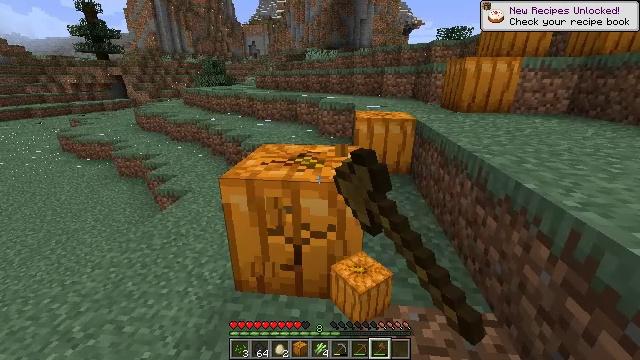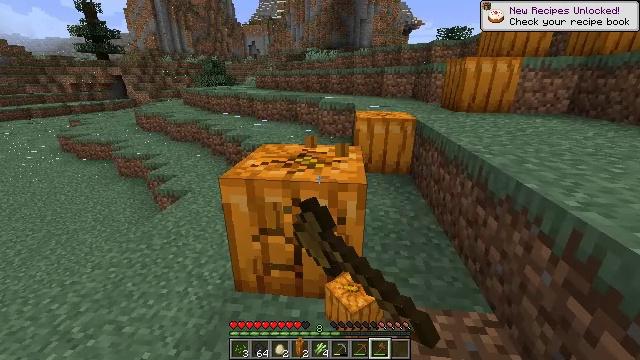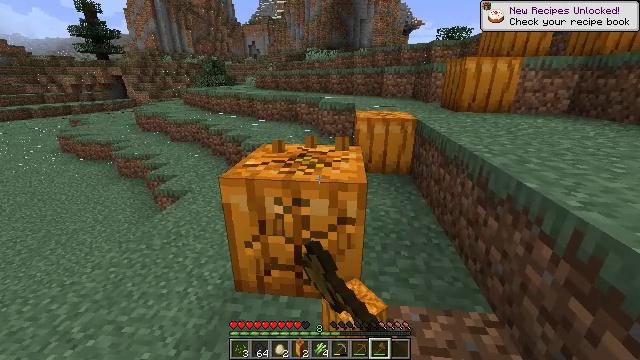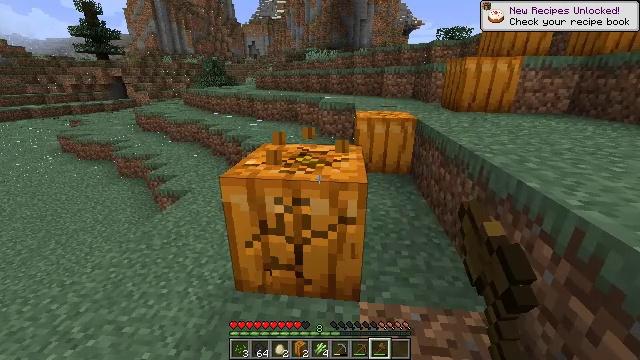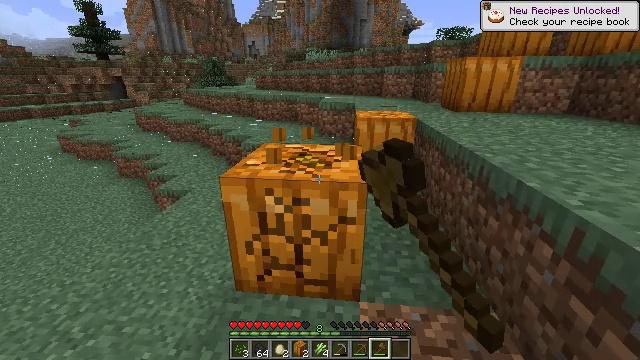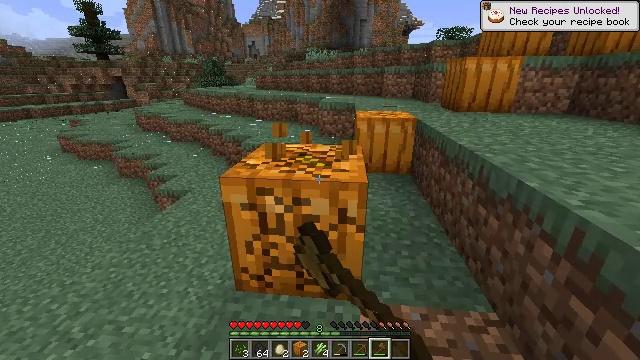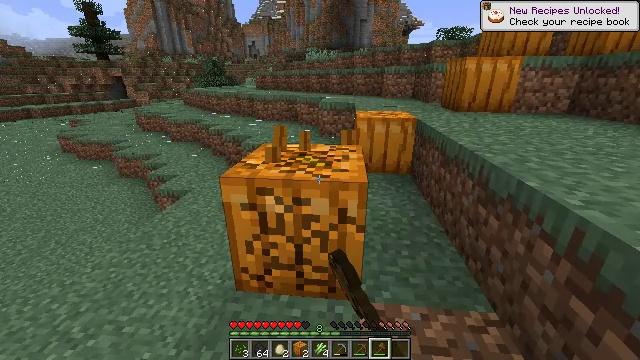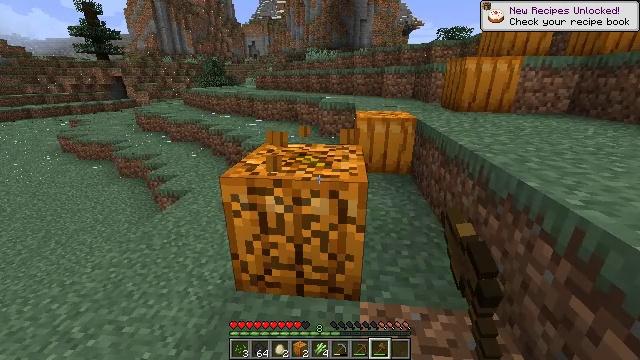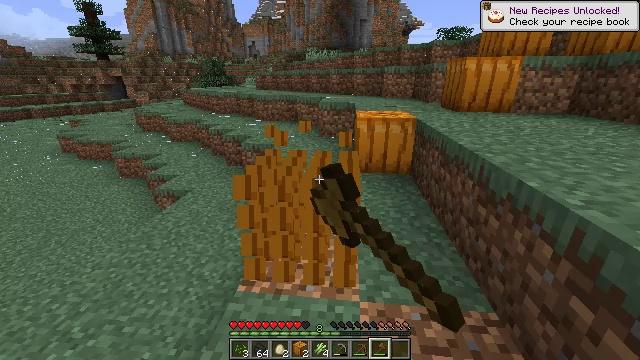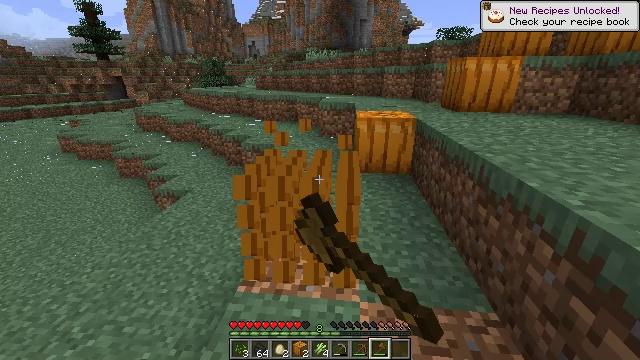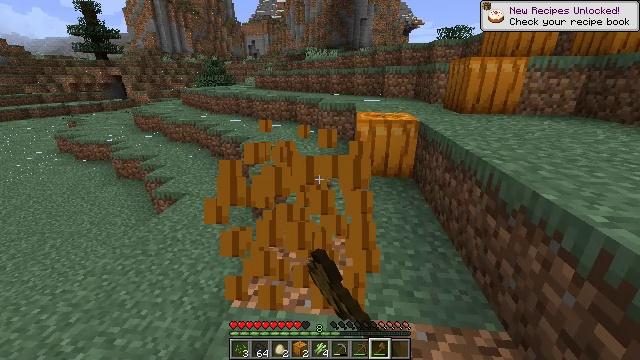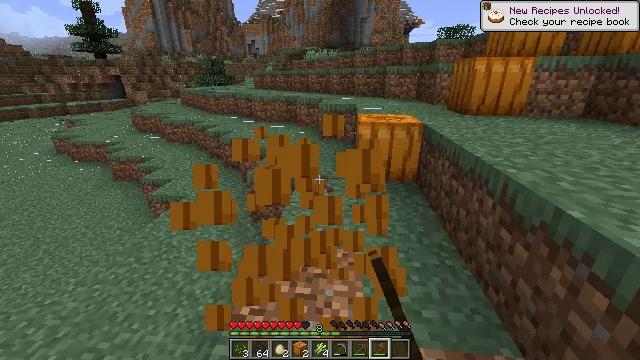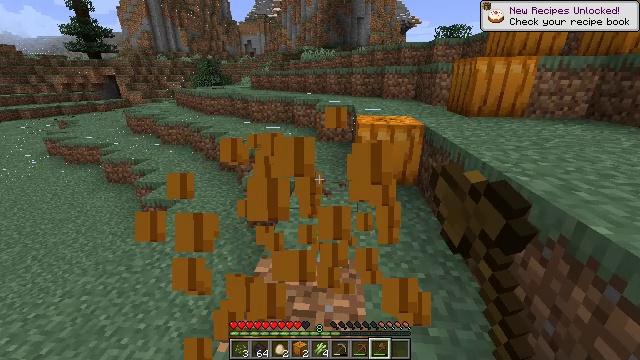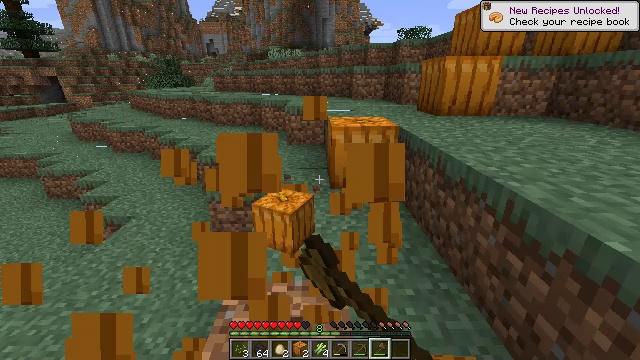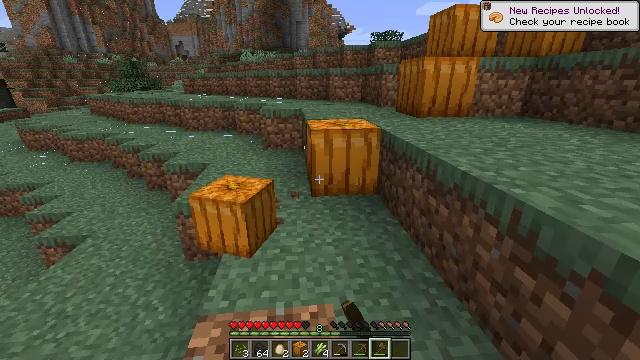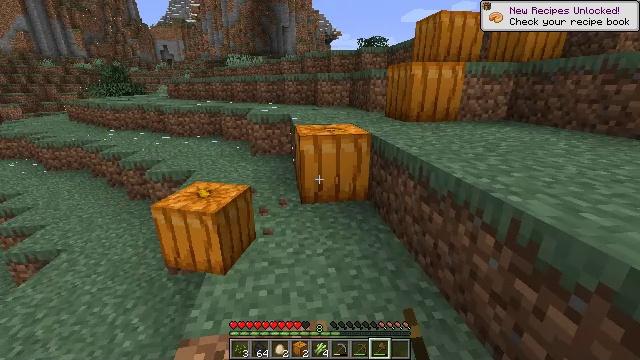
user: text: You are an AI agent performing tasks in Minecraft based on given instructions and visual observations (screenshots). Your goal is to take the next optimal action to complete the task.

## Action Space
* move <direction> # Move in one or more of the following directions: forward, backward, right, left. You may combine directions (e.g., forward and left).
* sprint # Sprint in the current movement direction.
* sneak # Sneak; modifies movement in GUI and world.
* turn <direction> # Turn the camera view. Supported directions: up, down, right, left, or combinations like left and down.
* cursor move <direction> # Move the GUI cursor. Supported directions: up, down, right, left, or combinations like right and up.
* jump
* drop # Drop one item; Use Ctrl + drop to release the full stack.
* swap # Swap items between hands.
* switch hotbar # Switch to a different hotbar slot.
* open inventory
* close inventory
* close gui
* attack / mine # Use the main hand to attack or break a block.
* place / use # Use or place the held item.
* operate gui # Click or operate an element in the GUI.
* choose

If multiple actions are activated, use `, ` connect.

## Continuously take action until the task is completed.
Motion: motion action
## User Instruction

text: Harvest a pumpkin from the field.
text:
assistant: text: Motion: attack / mine
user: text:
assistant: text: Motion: attack / mine
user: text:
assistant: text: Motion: attack / mine
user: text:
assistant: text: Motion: attack / mine
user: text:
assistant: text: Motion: attack / mine
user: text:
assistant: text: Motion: attack / mine
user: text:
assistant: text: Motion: attack / mine
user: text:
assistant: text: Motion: attack / mine
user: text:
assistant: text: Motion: move forward, attack / mine
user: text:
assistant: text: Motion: move forward, attack / mine
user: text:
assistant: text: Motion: move forward, attack / mine
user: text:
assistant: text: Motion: move forward, attack / mine
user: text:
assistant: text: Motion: move forward, turn right, attack / mine
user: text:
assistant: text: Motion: move forward, turn right, attack / mine
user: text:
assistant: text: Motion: move forward, turn right and up, attack / mine
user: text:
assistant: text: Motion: move forward, turn right and up, attack / mine
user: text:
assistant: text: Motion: move forward, turn right, attack / mine
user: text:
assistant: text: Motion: move forward, attack / mine
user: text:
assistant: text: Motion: turn right, attack / mine
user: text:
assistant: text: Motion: turn right, attack / mine
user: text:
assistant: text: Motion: attack / mine
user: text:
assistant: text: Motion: attack / mine
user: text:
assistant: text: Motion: attack / mine
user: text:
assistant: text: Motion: attack / mine
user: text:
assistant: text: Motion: attack / mine
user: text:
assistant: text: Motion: attack / mine
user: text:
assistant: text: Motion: attack / mine
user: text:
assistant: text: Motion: attack / mine
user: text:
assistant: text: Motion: attack / mine
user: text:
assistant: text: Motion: attack / mine